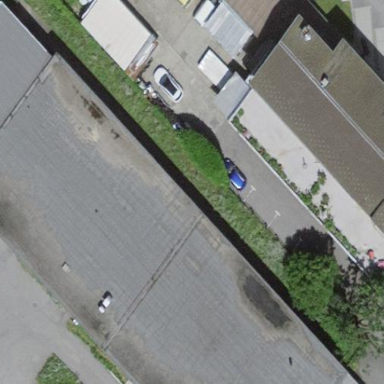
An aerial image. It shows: Commercial building.